Question: I want to add a link to every image in the HTML with the value of the "href" attribute be the "src" attribute of the image. Namely changing the
'''
"<p> <img src="test.jpg"/></p>"
'''
to
'''
<p><a href="test.jpg"><img src="jpg"/></a></p>
'''
And my code coming:
'''
using HtmlAgilityPack;
var imgs = document.DocumentNode.Descendants("img");
foreach (HtmlNode node in imgs)
{
if (node.ParentNode.Name != "a")
{
string replaceStr = string.Format("<a href="{0}">{1}</a>", node.GetAttributeValue("src", null), node.OuterHtml);
//node.OuterHtml= replaceStr; It doesn't work, the outerHtml is readonly
//node.ParentNode.RemoveChild(node, true);
}
}
'''
So how should I modify my code to make it work?
Updated:
after updating my code:
'''
var imgs = document.DocumentNode.Descendants("img");
foreach (var node in imgs)
{
if (node.ParentNode.Name != "a")
{
var a = document.CreateElement("a");
a.SetAttributeValue("href", node.GetAttributeValue("src", null));
a.ChildNodes.Add(node);
node.ParentNode.ReplaceChild(a, node);
}
}
'''
An error shows up "Unhandled InvalidOperationException ".

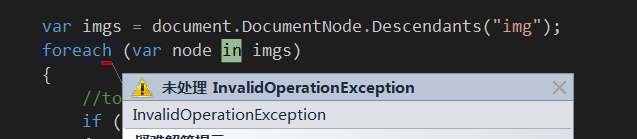
Answer: First, you could use xpath to select '' nodes whose parent node is not '<a>':
'''
var imgs = doc.DocumentNode.SelectNodes("//img[not(parent::a)]").ToList();
'''
Then you should iterate over these nodes. On each iteration step just create a new '' element, appent iteration '' to it, and then replace this '' with newly created '<a>':
'''
foreach (var img in imgs)
{
var a = doc.CreateElement("a");
a.SetAttributeValue("href", img.GetAttributeValue("src", null));
a.ChildNodes.Add(img);
img.ParentNode.ReplaceChild(a, img);
}
'''